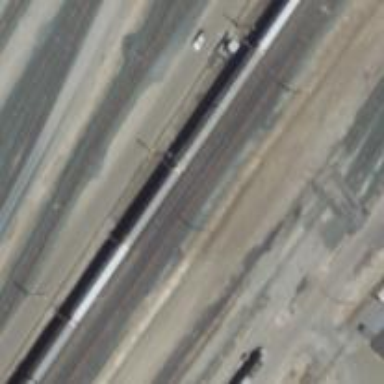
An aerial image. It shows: Abandoned railway yard is depicted.